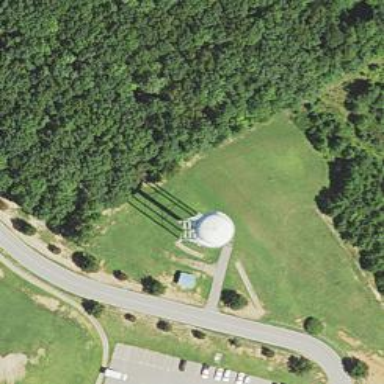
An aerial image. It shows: Water tower that is man-made.